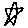
Label: star